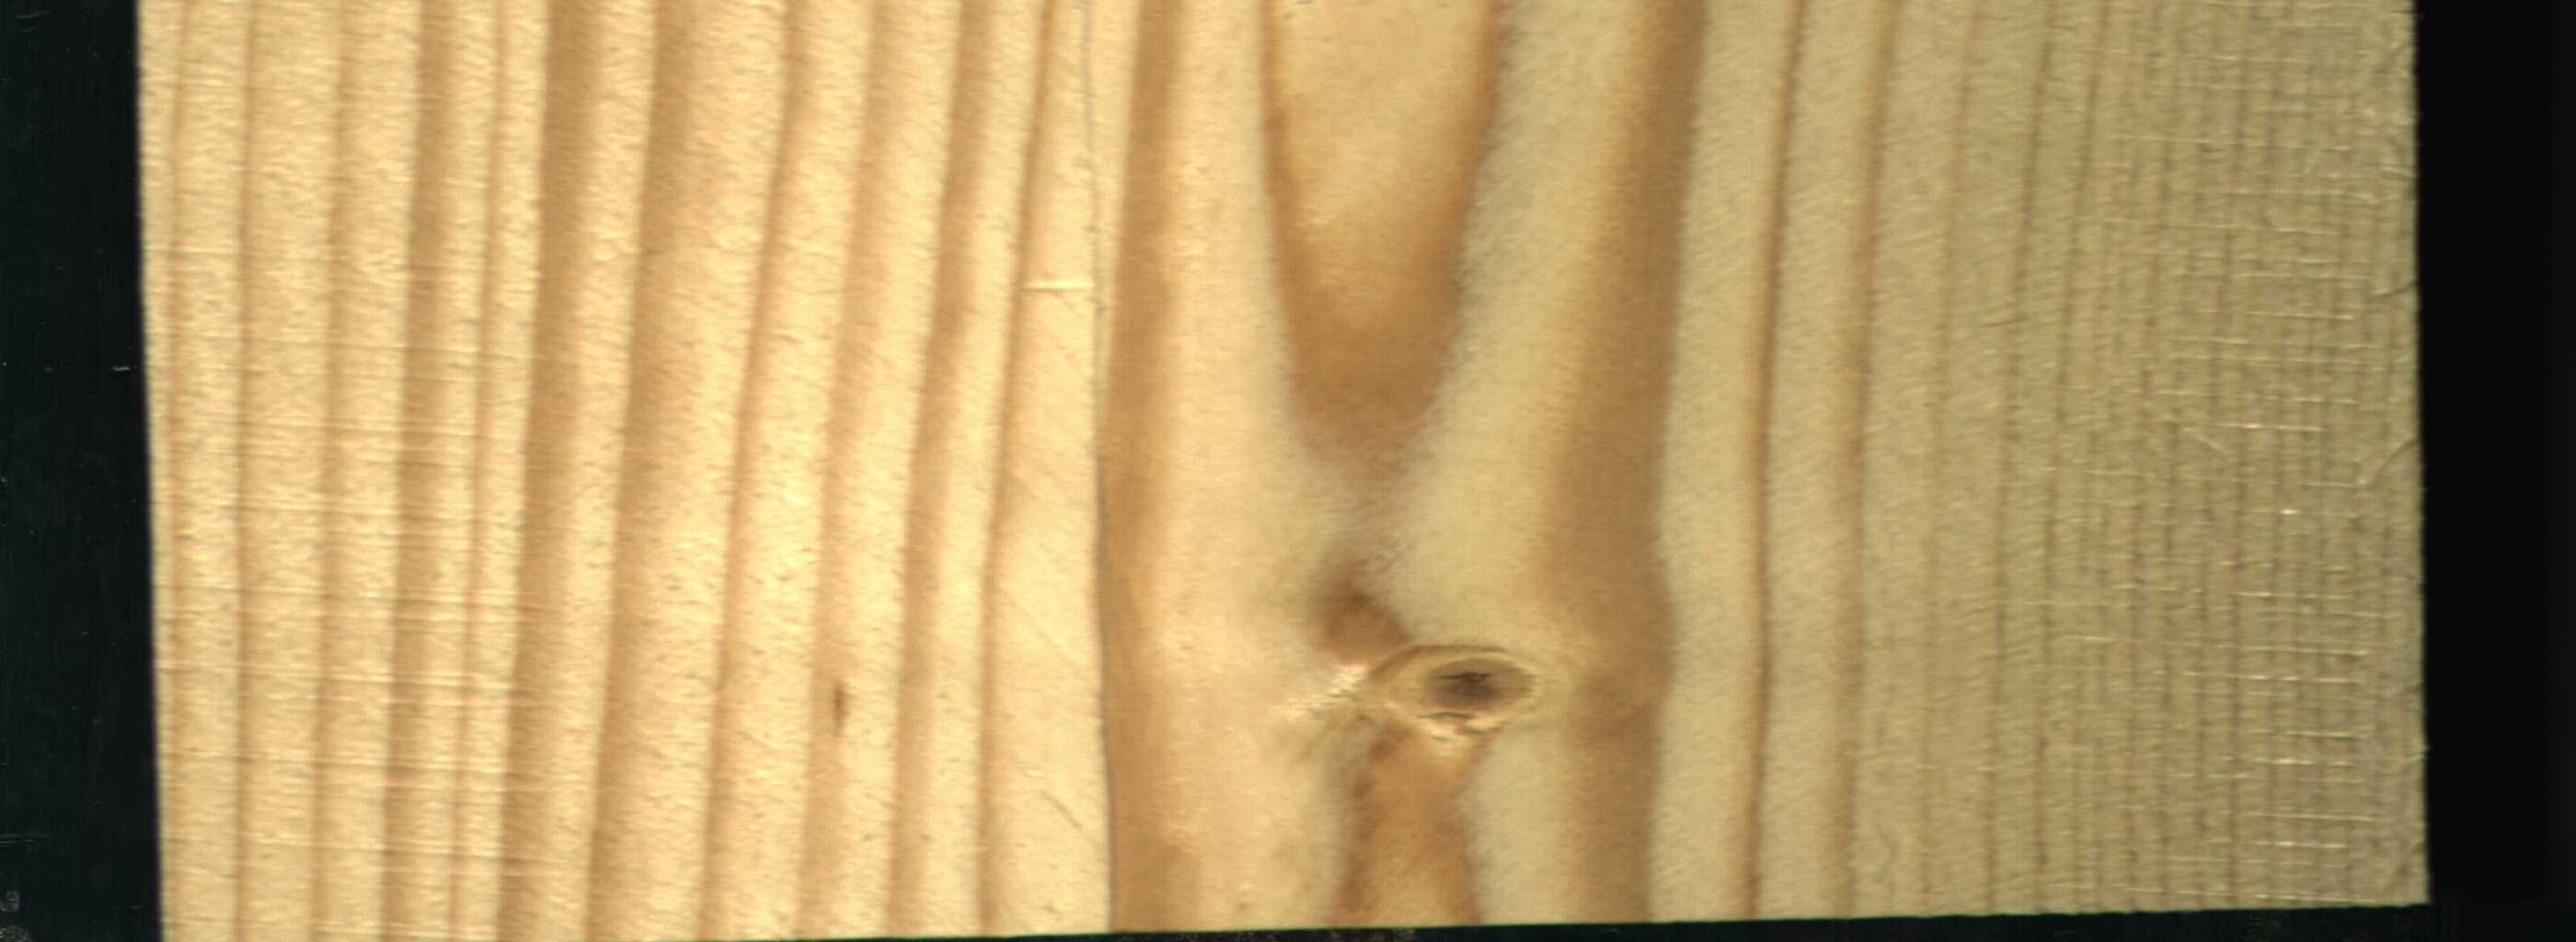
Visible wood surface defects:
Live_Knot